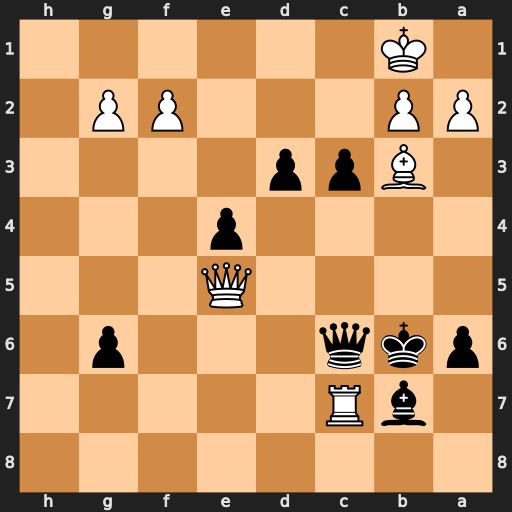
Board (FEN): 8/1bR5/pkq3p1/4Q3/4p3/1Bpp4/PP3PP1/1K6
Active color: b
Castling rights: -
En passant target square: -
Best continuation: c2+ Bxc2 dxc2+ Kc1 Qxc7